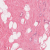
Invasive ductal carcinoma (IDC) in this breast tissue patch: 0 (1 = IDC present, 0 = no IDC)